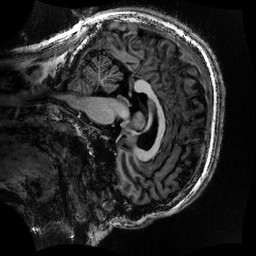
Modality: MP2RAGE
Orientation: sagittal
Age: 54
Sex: male
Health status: healthy